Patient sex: M
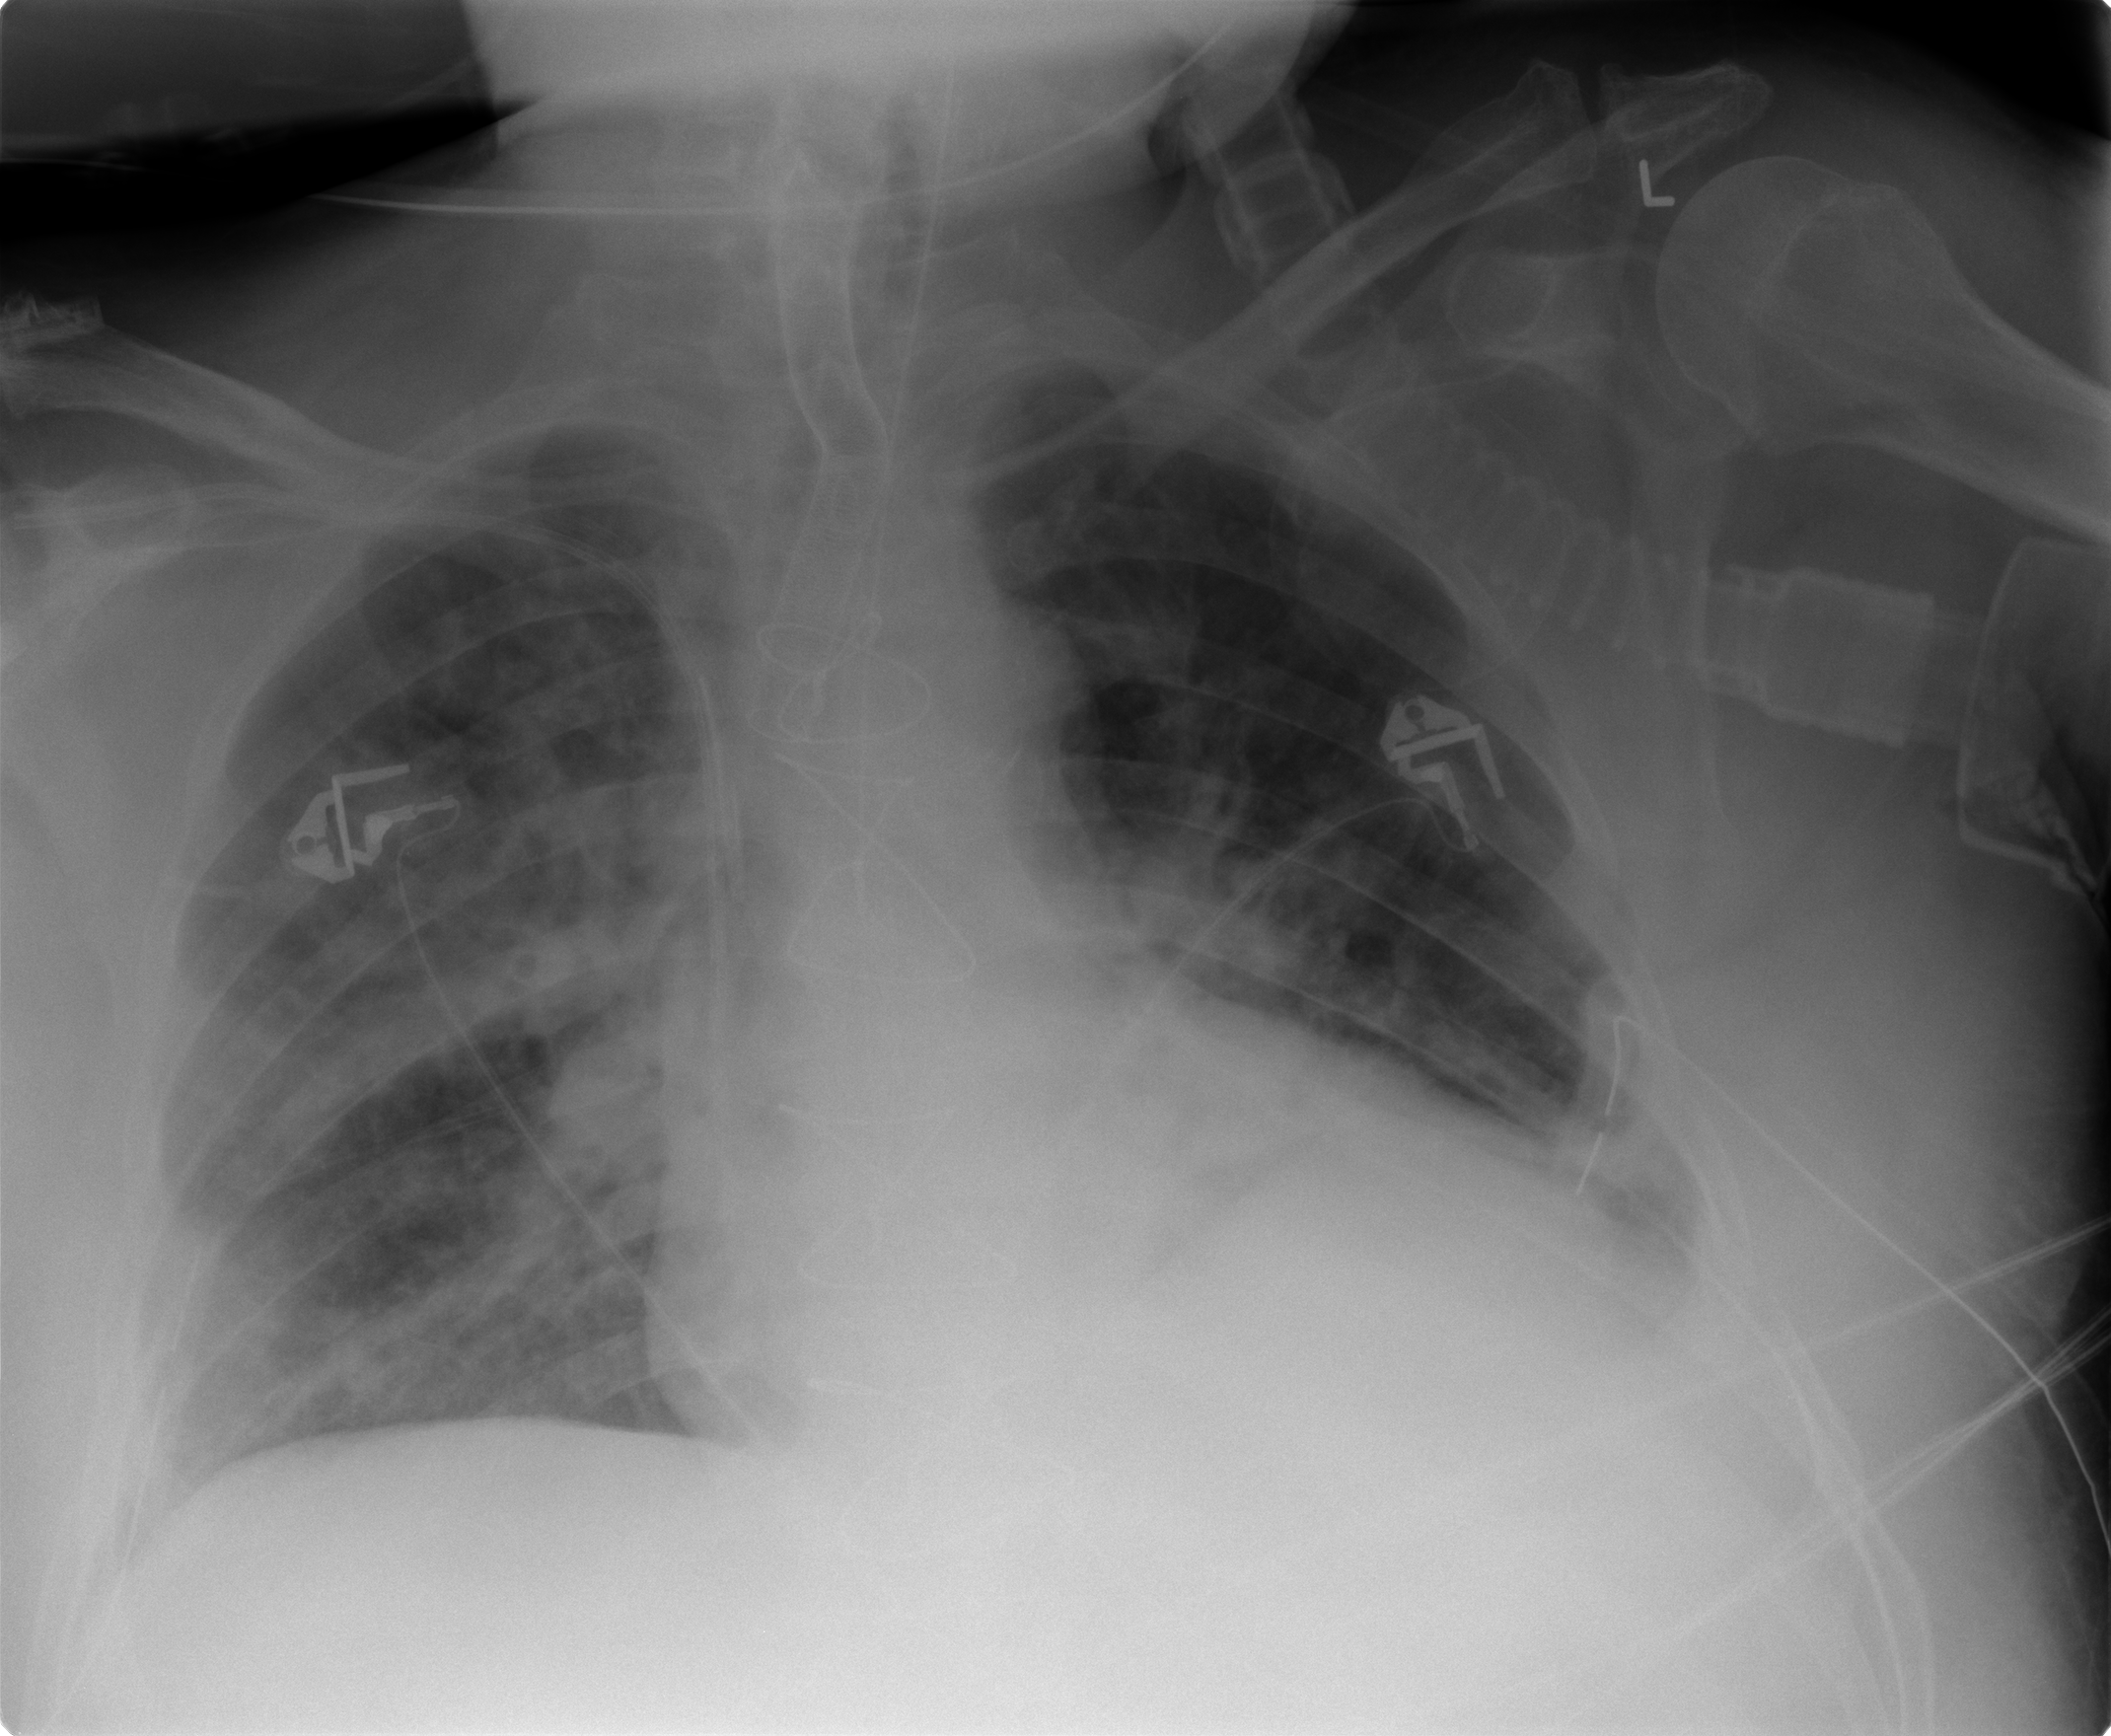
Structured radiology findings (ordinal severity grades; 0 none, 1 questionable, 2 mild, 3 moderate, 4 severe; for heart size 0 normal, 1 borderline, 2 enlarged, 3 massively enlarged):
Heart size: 2
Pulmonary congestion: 2
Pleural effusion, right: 0
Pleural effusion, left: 0
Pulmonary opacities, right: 3
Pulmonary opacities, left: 3
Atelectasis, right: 3
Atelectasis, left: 3